Current action and preconditions to check: trajectory_clear

Your task: For each precondition in the list above, predict whether it will hold at this action.

Consider the current scene as observed from the mobile robot's camera, and analyze the predicted future states of all dynamic agents (e.g., people, animals, vehicles, or any moving entities) within the NEXT SECOND.

IMPORTANT: Only answer "very likely" if you are absolutely certain—based on strong, clear evidence—that a dynamic agent will violate the precondition in the predicted future state. Do NOT answer "very likely" for unlikely, ambiguous, or low-probability risks.

Ask yourself for each precondition: Is there a high probability, with clear and convincing evidence, that the predicted future states of any dynamic agent will interfere with the predicted future state of the currently executing action within the NEXT SECOND, causing that precondition to fail?

Assess the risk level based on these predictions. Use "likely" or "very likely" if motions create a clear risk of interference.

Use "neutral" or "improbable" if agents are nearby but their predicted paths are clearly diverging or non-conflicting.

Failure Risk Categories: "very improbable", "improbable", "neutral", "likely", "very likely"

Answer Format: Output ONLY the probability_of_failure value from these categories: "very improbable", "improbable", "neutral", "likely", "very likely"

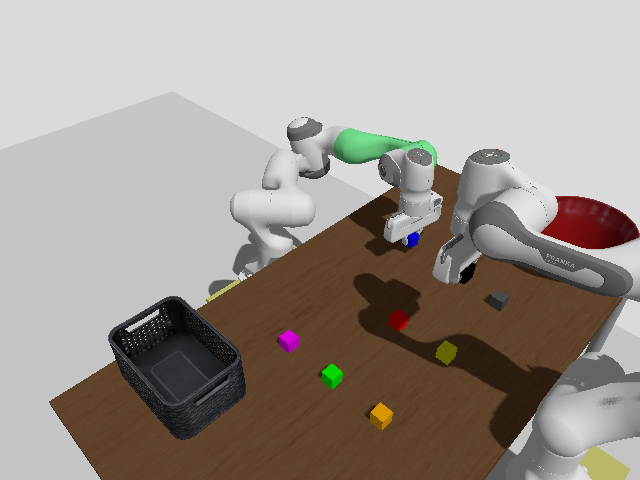

Answer: very improbable